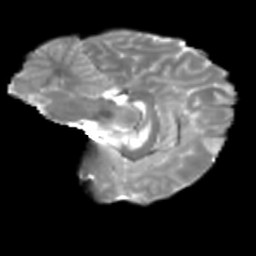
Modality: T2w
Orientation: sagittal
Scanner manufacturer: siemens
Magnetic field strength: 3 T
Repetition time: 4 s
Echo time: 0.0594 s